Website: crate-barrel
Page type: billing-address
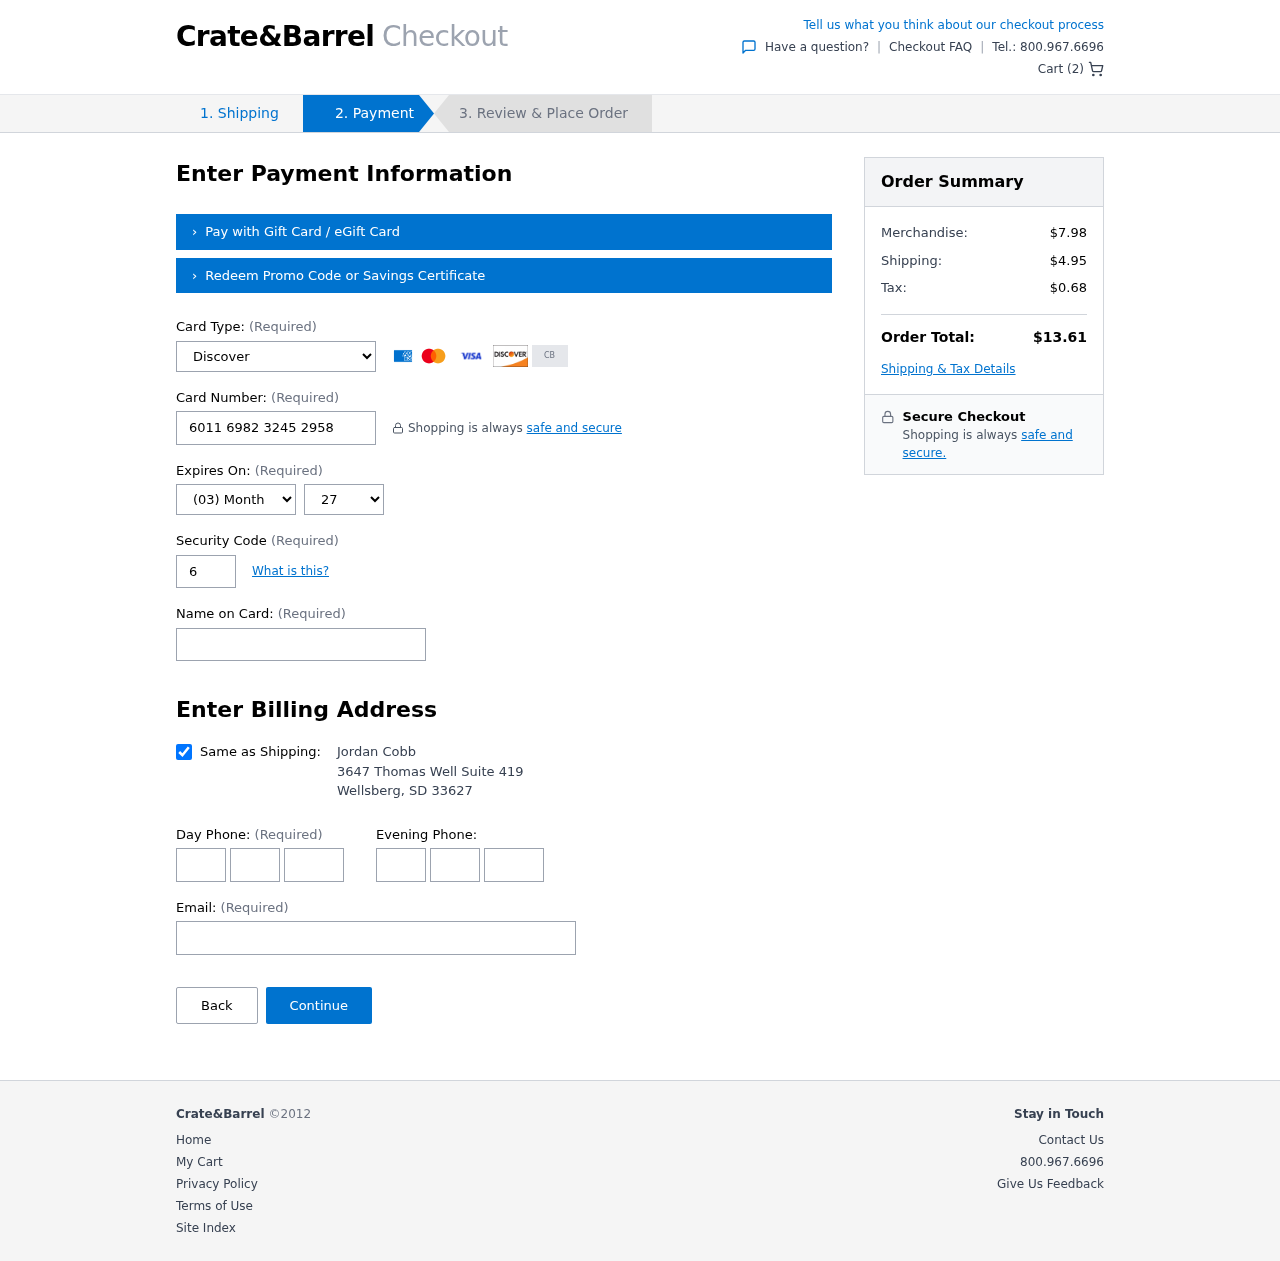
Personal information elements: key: PII_CARD_CVV
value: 610
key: PII_CARD_EXPIRY_MONTH
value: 03
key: PII_CARD_EXPIRY_YEAR
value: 27
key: PII_CARD_NUMBER
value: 6011 6982 3245 2958
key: PII_CARD_TYPE
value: Discover
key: PII_CITY
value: Wellsberg
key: PII_EMAIL
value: jcobb@hotmail.com
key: PII_FULLNAME
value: Jordan Cobb
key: PII_PHONE_AREA
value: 805
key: PII_PHONE_PREFIX
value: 621
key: PII_PHONE_SUFFIX
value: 5969
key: PII_POSTCODE
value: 33627
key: PII_STATE_ABBR
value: SD
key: PII_STREET
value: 3647 Thomas Well Suite 419
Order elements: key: ORDER_NUM_ITEMS
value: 2
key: ORDER_SUBTOTAL
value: $7.98
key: ORDER_SHIPPING_COST
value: $4.95
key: ORDER_TAX
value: $0.68
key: ORDER_TOTAL
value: $13.61